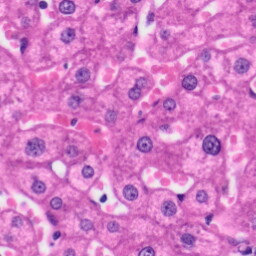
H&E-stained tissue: Liver